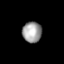
Tissue: lung
Cell type: Epithelial cells
Senescence score: 0.2409
Nuclear area (px): 398
Mean DAPI intensity: 155.94